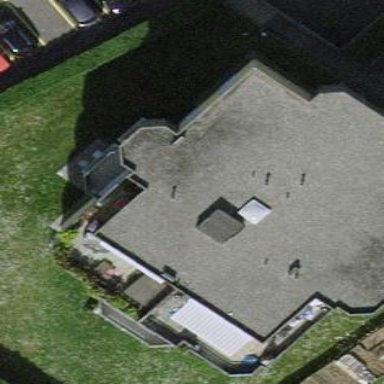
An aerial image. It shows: Apartment building with flat roof.